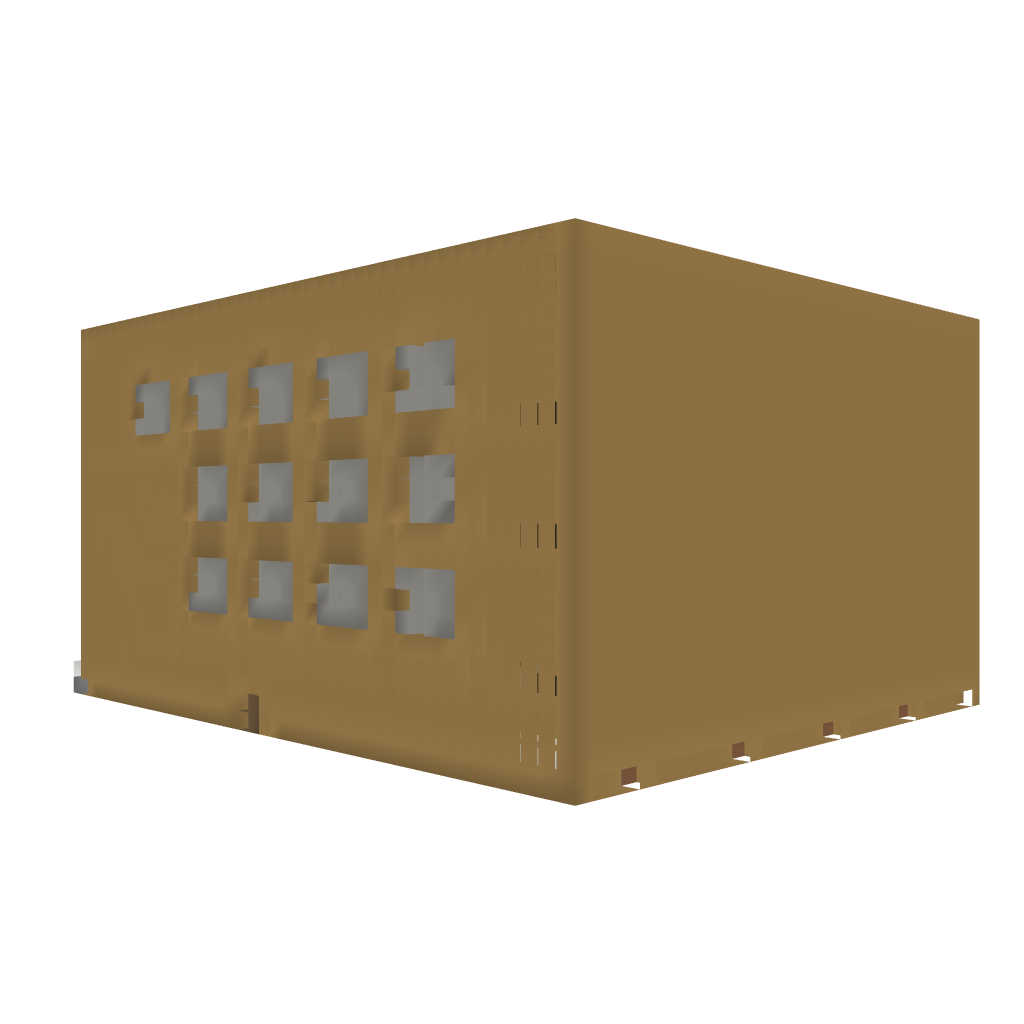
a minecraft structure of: waterpark